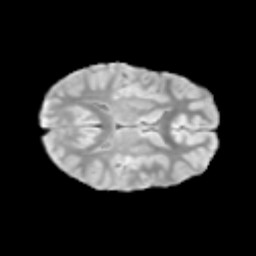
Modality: T2w
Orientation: axial
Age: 10
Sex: female
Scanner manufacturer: siemens
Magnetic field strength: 3 T
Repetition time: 3.8 s
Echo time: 0.07 s